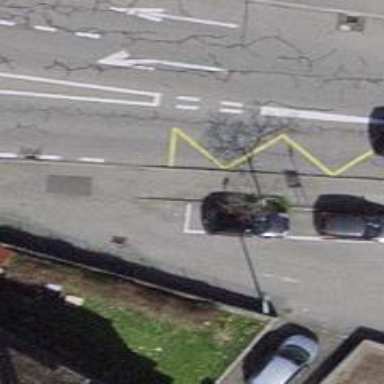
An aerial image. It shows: Bus stop with platform for public transport.